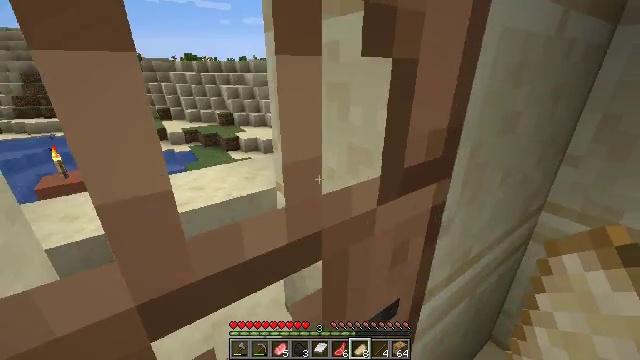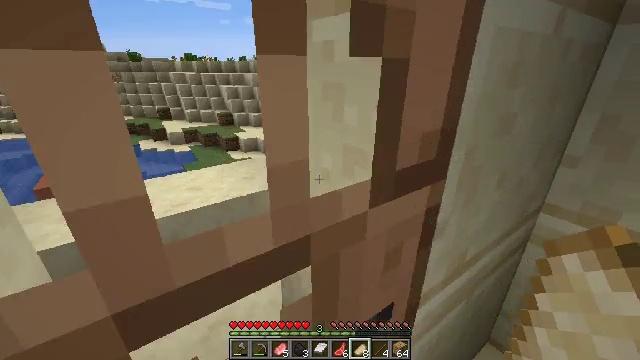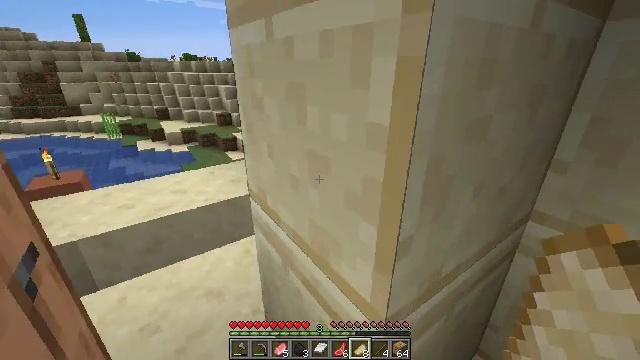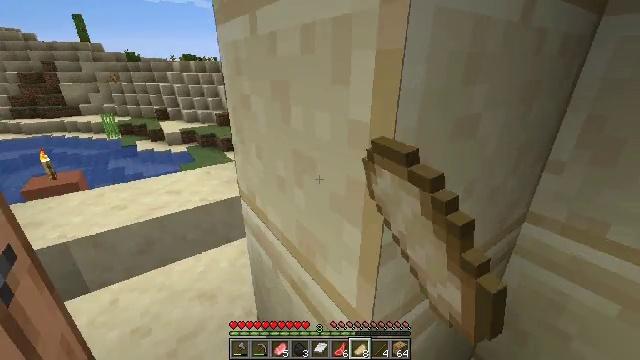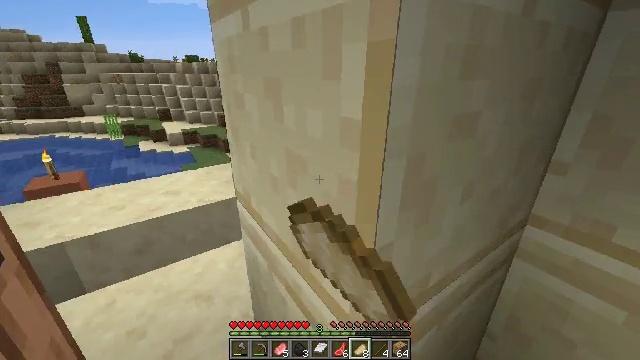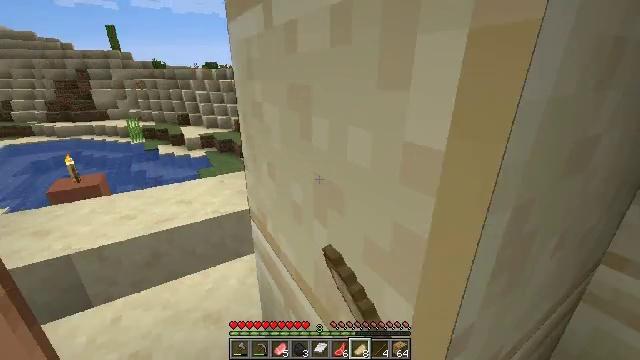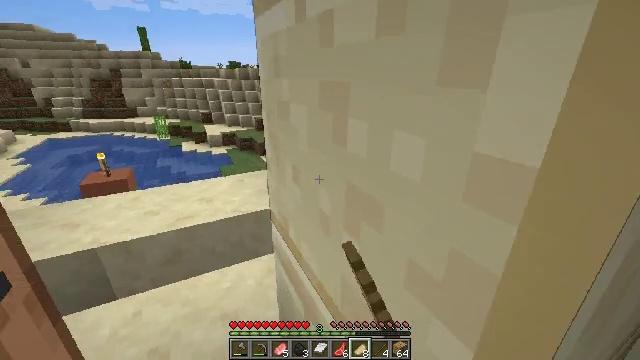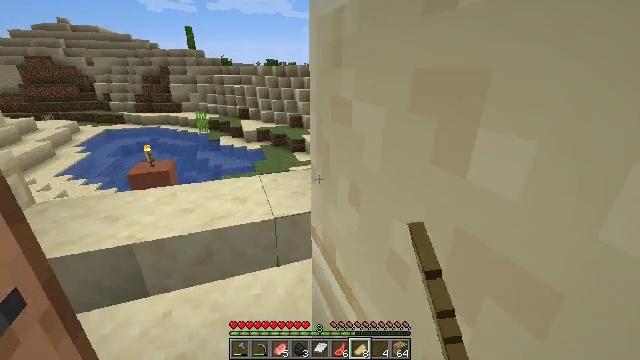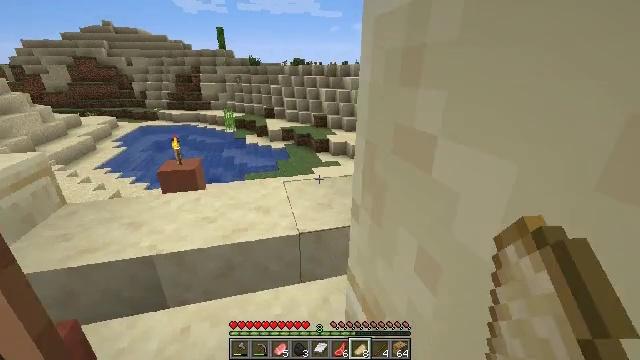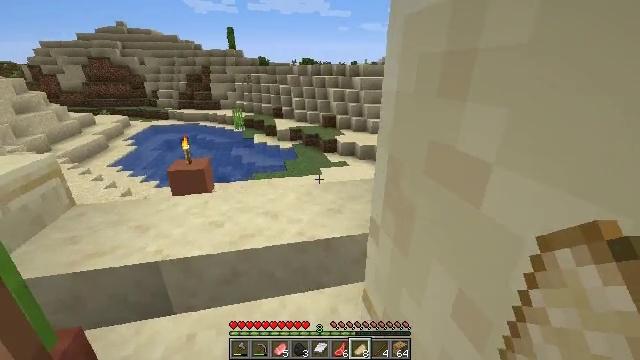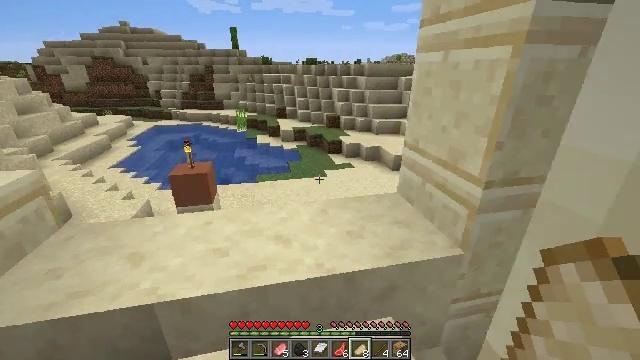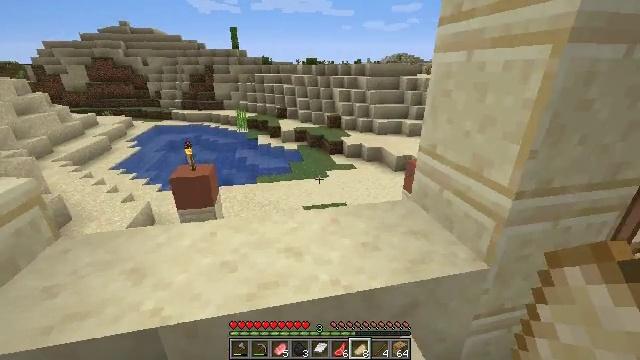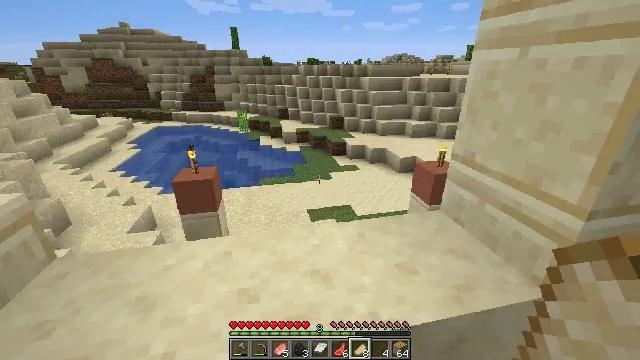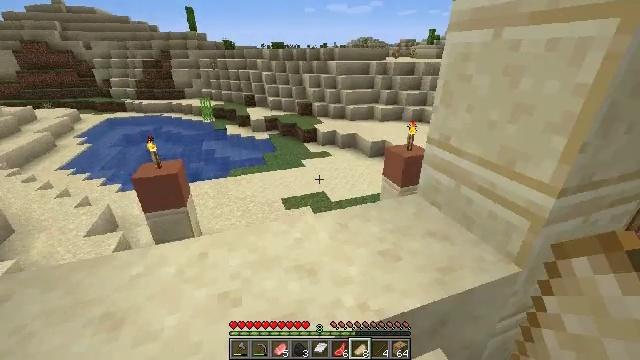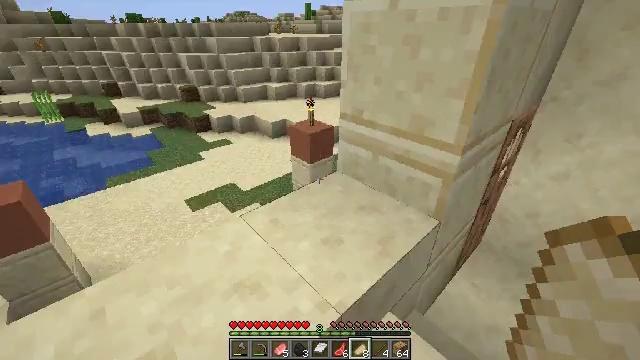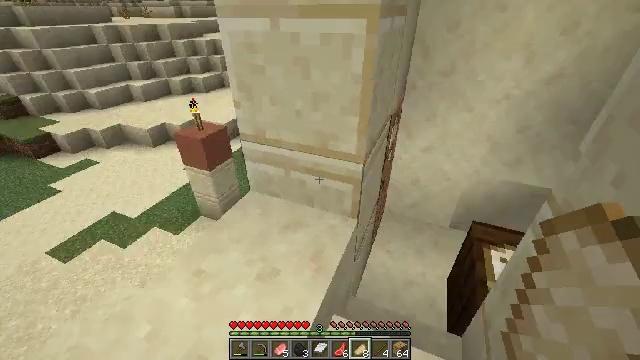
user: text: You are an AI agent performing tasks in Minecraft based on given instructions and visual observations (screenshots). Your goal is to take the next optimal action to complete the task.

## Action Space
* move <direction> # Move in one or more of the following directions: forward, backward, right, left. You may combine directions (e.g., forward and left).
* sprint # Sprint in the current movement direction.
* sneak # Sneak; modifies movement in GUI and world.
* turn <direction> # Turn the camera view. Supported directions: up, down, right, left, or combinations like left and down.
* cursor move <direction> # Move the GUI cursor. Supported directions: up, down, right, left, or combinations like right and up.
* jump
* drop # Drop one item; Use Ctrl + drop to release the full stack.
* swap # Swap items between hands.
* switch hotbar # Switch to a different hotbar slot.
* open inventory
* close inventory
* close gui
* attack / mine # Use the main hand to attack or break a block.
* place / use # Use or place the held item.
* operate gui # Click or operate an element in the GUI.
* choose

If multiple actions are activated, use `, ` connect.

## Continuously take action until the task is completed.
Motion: motion action
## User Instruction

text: Break the hay block to collect it.
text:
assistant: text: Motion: move forward
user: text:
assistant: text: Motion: use / place
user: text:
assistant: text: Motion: use / place
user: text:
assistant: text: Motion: move forward, use / place
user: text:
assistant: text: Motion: move forward, turn left and up
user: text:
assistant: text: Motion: move forward, turn left
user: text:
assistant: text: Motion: move forward, turn left
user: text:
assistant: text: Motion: move forward, turn left
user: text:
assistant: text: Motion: move forward, turn left
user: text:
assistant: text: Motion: move forward and move left
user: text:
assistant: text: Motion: move forward and move left
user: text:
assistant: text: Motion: move forward and move left
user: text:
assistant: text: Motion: move forward and move left, turn right and down
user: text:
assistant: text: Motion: move forward, turn right and down
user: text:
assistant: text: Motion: move forward, turn right and down
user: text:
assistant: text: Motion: move forward, turn right
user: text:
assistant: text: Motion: move forward, turn right and up
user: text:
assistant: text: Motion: turn right and up
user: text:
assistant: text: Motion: turn right and up
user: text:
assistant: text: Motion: no_op
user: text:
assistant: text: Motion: no_op
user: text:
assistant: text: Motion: no_op
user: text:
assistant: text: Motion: turn down
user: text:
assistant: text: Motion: turn down
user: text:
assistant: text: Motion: turn left and down
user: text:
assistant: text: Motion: move forward, turn left and down
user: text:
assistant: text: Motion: move forward, turn left and up
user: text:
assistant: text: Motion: move forward
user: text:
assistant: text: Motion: move forward
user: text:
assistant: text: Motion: turn right and up